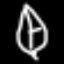
Label: leaf